Question: I'm new to Flutter and I'm making a todo app. I have used alertdialog in the application and I want to add a widget that can be managed with tiles in a list view with a button, just like in the picture, how can I do this?
<URL>
[
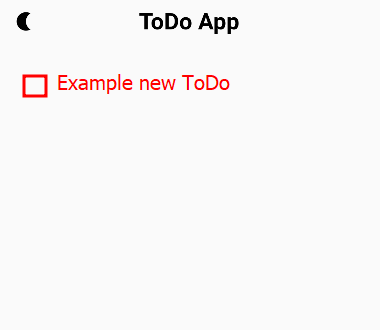
Answer: First, you need to save your data, for this, you can use localstorage.
<URL>
You can create storage with this command.
'''
final LocalStorage storage = new LocalStorage('todolist');
'''
Then you can save todos to this storage.
'''
saveToStorage() {
storage.setItem('todos', list.toJSONEncodable());
}
'''
You can use storage clear to delete all todos.
'''
await storage.clear();
'''
With this, you can now save Todos to your app. After this, you need to create a FutureBuilder, with this you can create TodoList. Something like this, you can change it to whatever you want.
'''
FutureBuilder(
future: storage.ready,
builder: (BuildContext context, AsyncSnapshot snapshot) {
List<Widget> widgets = list.items.map((item) {
return CheckboxListTile(
value: item.done,
title: Text(item.title),
selected: item.done,
onChanged: (_) {
_toggleItem(item);
},
);
}).toList();});
'''